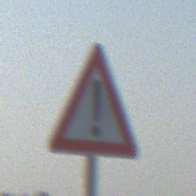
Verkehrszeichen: Gefahrenstelle
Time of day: MorningAfternoon
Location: Outdoor (Special)
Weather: Clear
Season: NotSpecified
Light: Natural